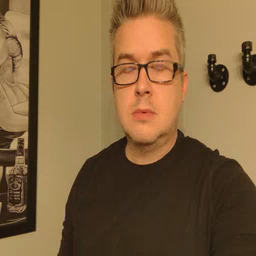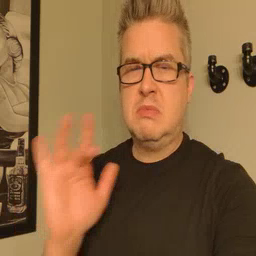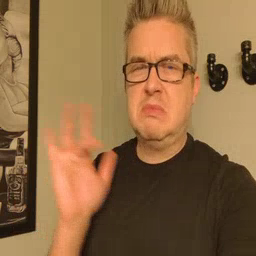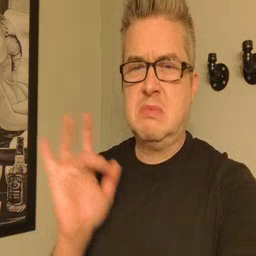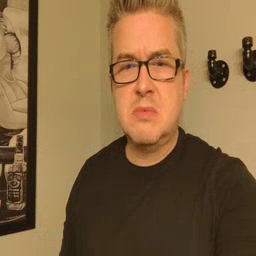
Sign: yucky